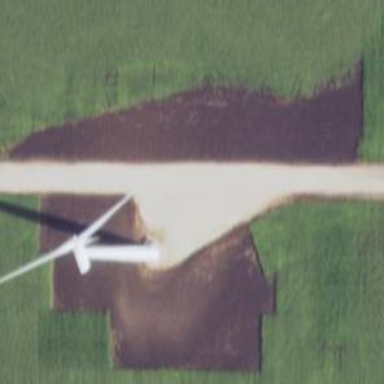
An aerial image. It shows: Wind generator using wind turbines of horizontal axis.